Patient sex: M
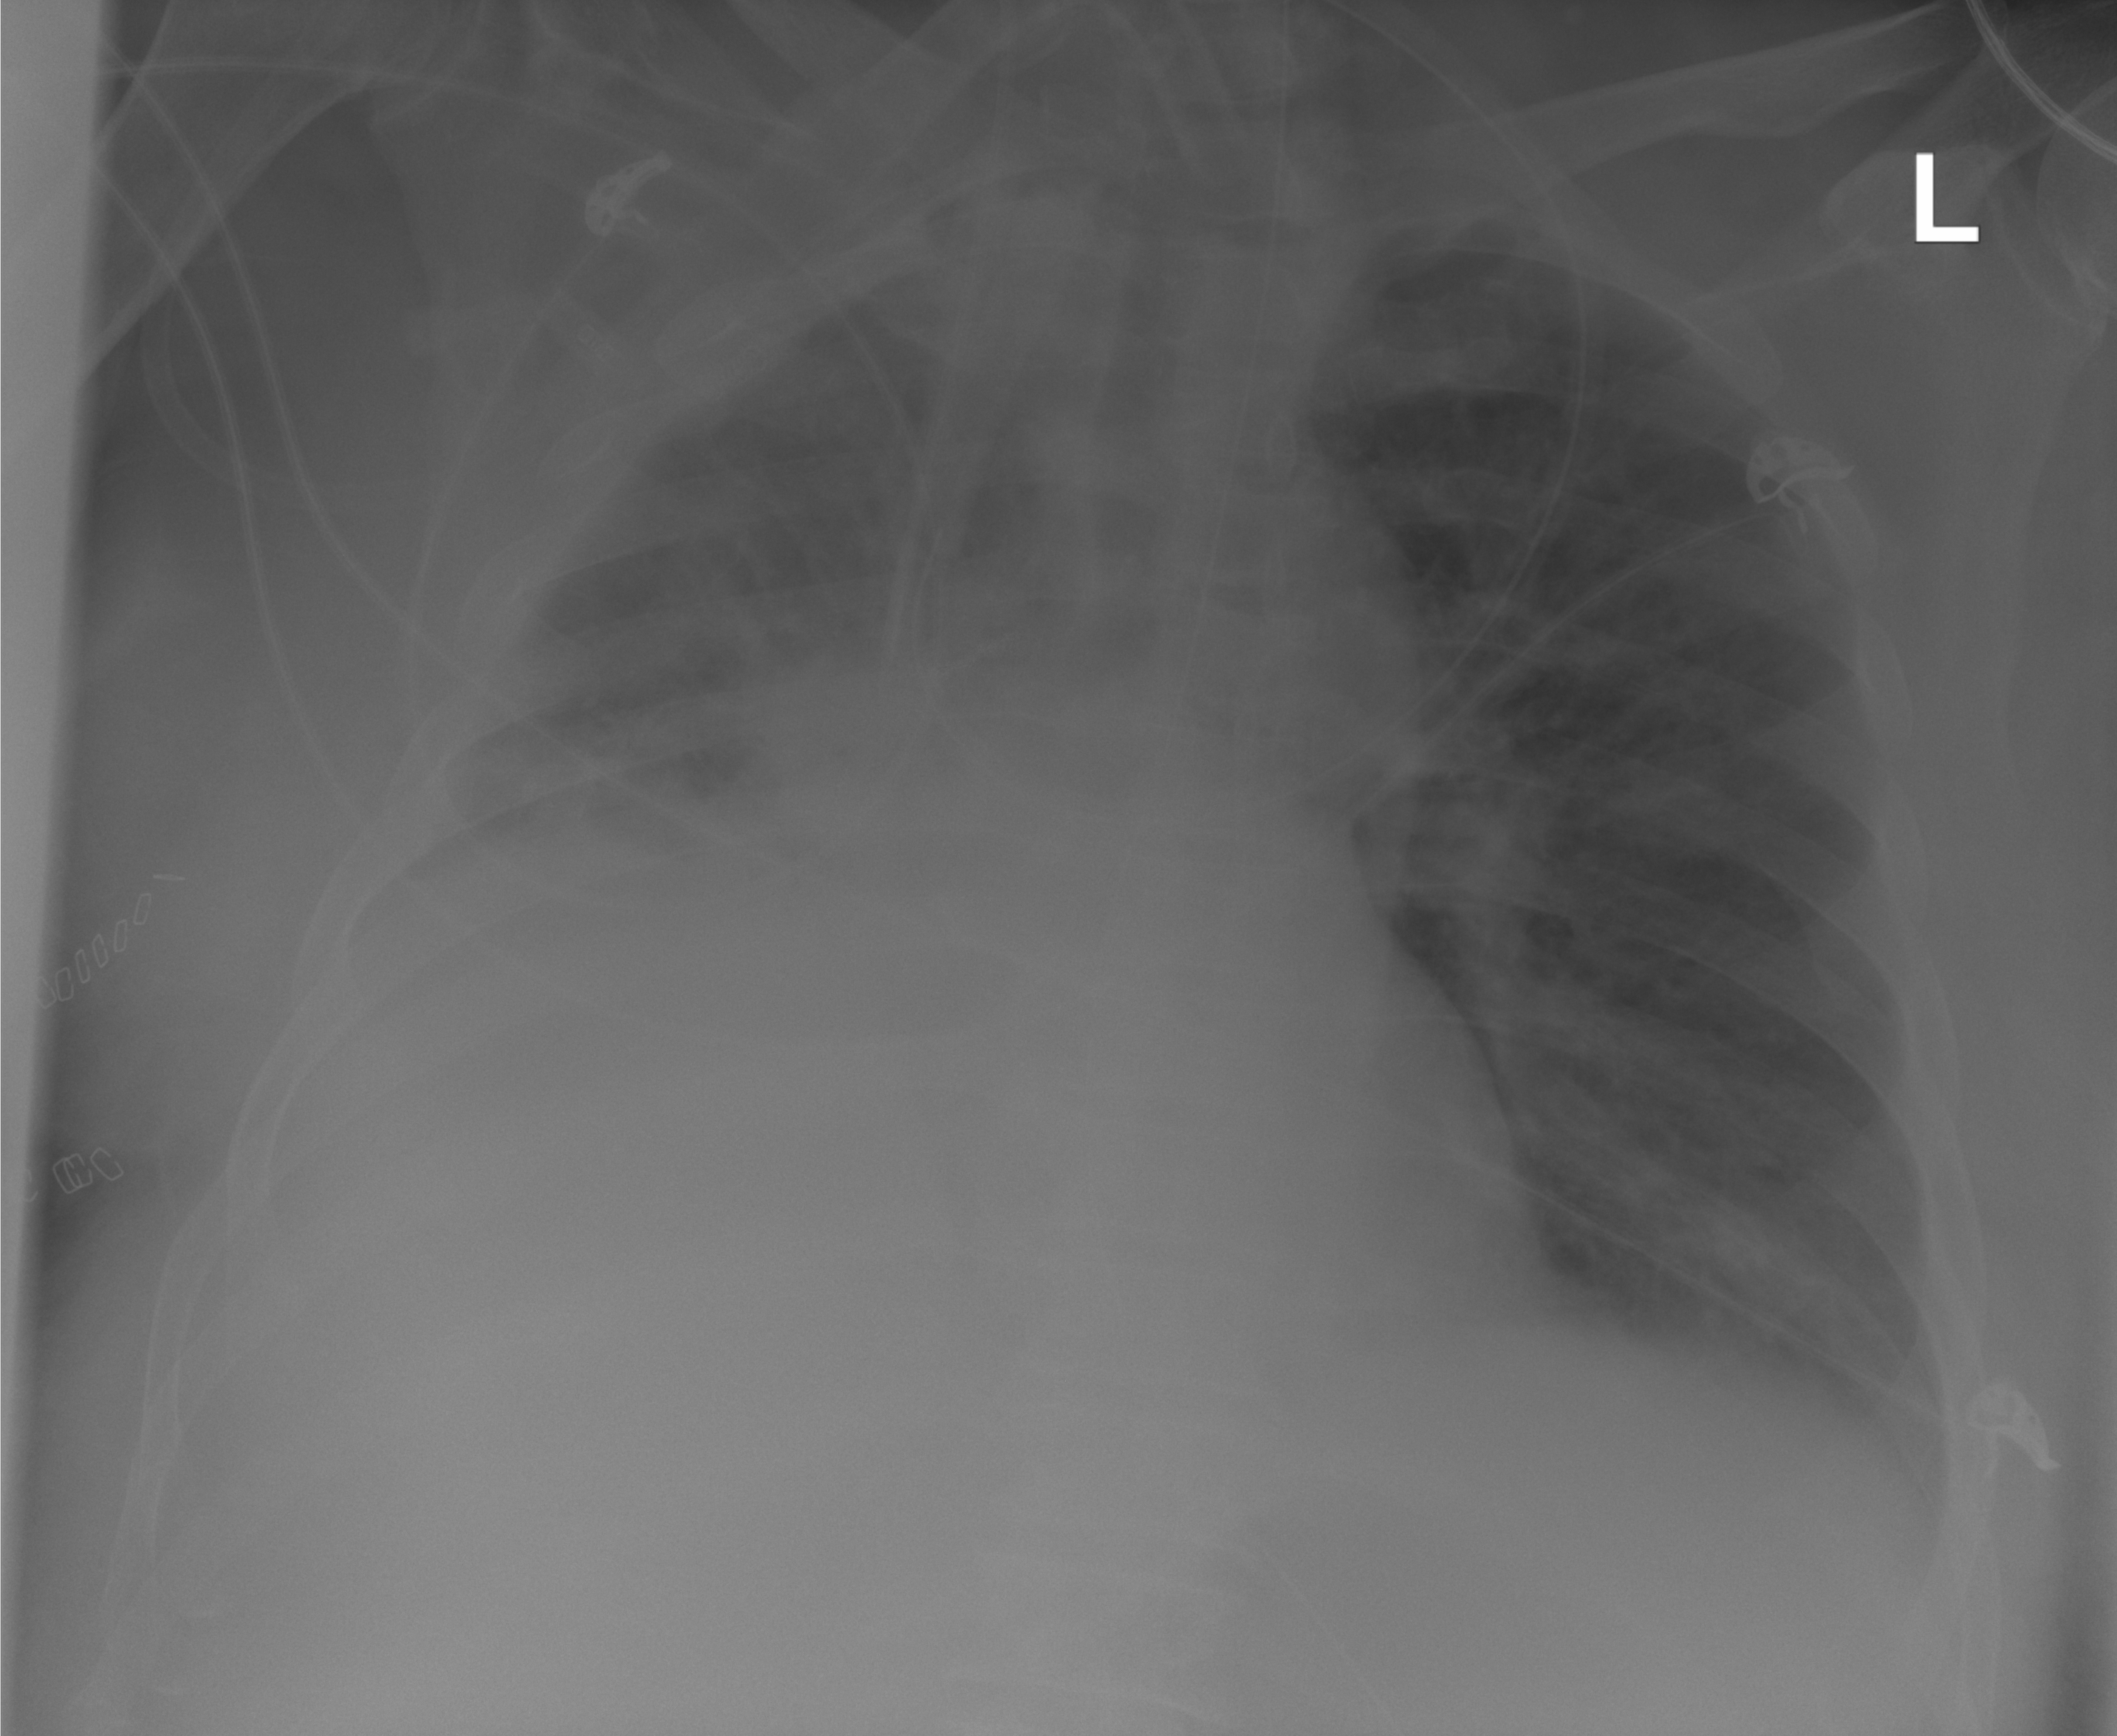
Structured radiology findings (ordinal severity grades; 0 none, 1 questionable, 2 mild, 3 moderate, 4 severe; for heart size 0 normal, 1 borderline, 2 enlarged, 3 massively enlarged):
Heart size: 1
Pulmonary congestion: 2
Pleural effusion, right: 3
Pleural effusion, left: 2
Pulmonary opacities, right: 2
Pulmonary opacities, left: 0
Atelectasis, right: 4
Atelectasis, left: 2